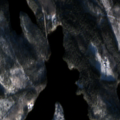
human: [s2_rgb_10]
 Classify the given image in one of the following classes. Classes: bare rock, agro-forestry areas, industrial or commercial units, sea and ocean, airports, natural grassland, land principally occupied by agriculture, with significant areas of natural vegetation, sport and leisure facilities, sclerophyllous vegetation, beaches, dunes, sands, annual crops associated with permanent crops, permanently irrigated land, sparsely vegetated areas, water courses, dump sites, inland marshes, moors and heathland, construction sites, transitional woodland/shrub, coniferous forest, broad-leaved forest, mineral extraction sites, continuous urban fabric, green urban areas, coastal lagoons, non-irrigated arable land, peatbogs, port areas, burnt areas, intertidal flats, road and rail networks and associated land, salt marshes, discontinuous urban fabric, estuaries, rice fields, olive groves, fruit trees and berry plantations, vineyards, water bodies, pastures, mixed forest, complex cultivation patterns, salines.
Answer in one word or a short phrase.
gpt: coniferous forest, mixed forest, transitional woodland/shrub, water bodies